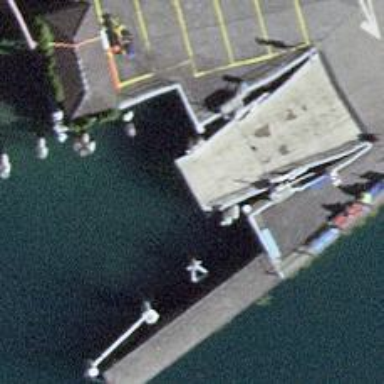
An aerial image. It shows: Ferry terminal with designated stop for public transport. The terminal serves ferries and provides mooring services.